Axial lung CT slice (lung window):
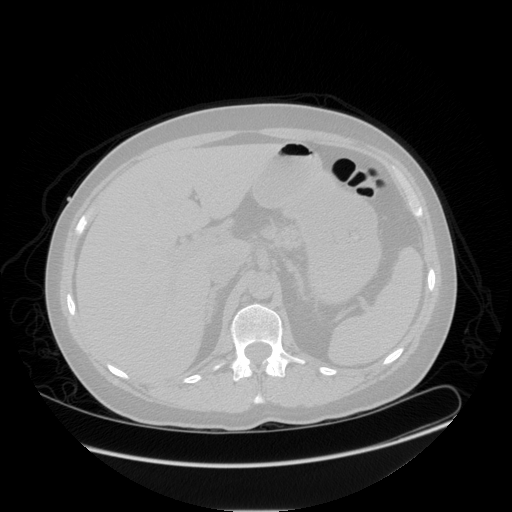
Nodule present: no